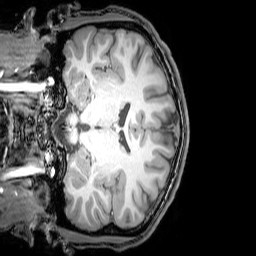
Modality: T1w
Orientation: coronal
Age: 20
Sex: male
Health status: healthy
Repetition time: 0.081 s
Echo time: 0.037 s